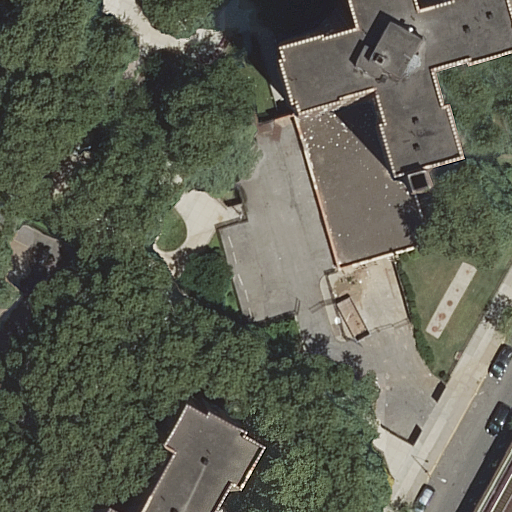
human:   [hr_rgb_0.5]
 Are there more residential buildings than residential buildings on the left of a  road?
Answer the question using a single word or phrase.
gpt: yes

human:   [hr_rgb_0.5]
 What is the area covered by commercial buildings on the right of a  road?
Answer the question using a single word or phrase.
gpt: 0m2

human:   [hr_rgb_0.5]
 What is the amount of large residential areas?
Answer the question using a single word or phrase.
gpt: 1

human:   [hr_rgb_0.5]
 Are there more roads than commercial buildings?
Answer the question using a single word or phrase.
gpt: yes

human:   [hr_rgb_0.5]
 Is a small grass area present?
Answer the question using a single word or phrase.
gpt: yes

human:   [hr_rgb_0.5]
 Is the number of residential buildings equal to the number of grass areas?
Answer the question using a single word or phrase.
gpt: no

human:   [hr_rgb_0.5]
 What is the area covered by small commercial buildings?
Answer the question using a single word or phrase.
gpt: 0m2

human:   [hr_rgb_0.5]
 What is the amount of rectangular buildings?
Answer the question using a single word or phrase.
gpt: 0

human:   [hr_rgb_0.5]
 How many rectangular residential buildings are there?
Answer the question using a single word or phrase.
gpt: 0

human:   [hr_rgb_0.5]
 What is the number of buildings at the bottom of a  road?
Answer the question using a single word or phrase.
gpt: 1

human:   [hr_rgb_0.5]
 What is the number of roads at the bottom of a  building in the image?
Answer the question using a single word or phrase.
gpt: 4

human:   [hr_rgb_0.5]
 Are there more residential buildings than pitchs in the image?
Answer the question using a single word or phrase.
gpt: yes

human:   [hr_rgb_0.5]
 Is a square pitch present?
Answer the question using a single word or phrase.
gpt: no

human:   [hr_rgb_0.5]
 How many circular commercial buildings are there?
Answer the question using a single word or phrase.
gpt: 0

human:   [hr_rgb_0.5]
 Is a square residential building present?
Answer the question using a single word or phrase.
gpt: no

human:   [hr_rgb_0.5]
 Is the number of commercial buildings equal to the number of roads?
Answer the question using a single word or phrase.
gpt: no

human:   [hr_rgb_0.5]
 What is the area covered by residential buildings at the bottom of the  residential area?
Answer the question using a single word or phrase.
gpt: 302m2

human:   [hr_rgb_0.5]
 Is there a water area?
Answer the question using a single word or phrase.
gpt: no

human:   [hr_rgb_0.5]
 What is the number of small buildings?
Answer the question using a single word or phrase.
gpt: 0

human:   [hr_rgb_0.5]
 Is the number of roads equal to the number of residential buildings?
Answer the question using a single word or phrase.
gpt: no

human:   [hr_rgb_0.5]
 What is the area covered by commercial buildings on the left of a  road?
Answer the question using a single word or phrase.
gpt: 0m2

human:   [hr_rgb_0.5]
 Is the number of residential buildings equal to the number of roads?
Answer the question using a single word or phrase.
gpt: no

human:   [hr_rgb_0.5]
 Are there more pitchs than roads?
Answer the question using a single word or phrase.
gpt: no

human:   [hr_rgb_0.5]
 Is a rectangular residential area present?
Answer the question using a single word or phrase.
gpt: yes

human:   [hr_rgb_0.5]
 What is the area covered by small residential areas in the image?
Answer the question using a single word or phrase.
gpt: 0m2

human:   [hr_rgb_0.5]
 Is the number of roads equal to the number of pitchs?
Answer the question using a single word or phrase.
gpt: no

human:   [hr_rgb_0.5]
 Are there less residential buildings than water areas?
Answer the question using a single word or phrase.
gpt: no

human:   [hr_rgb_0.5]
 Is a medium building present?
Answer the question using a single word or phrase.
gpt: yes

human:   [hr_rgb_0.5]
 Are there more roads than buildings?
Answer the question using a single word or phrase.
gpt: yes

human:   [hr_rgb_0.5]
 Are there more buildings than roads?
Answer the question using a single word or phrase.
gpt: no

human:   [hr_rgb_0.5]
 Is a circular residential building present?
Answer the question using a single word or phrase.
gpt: no

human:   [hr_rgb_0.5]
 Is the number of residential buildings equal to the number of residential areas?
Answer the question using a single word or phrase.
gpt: no

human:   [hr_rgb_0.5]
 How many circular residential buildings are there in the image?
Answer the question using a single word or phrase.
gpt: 0

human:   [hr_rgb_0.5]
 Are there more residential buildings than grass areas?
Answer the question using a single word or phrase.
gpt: yes

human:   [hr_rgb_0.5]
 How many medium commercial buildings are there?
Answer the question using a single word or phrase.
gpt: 0

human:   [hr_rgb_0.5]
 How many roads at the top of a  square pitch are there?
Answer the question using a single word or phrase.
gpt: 0